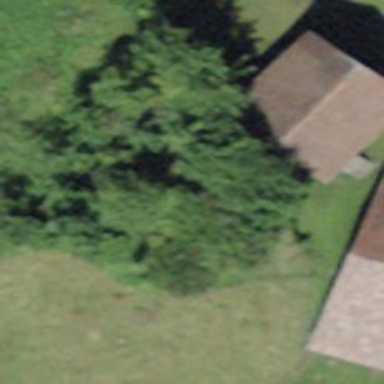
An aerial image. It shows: Shed.